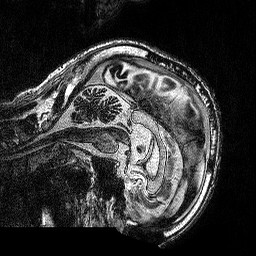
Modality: MP2RAGE
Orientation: sagittal
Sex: male
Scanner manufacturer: siemens
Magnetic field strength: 3 T
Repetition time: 5 s
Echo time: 0.00292 s